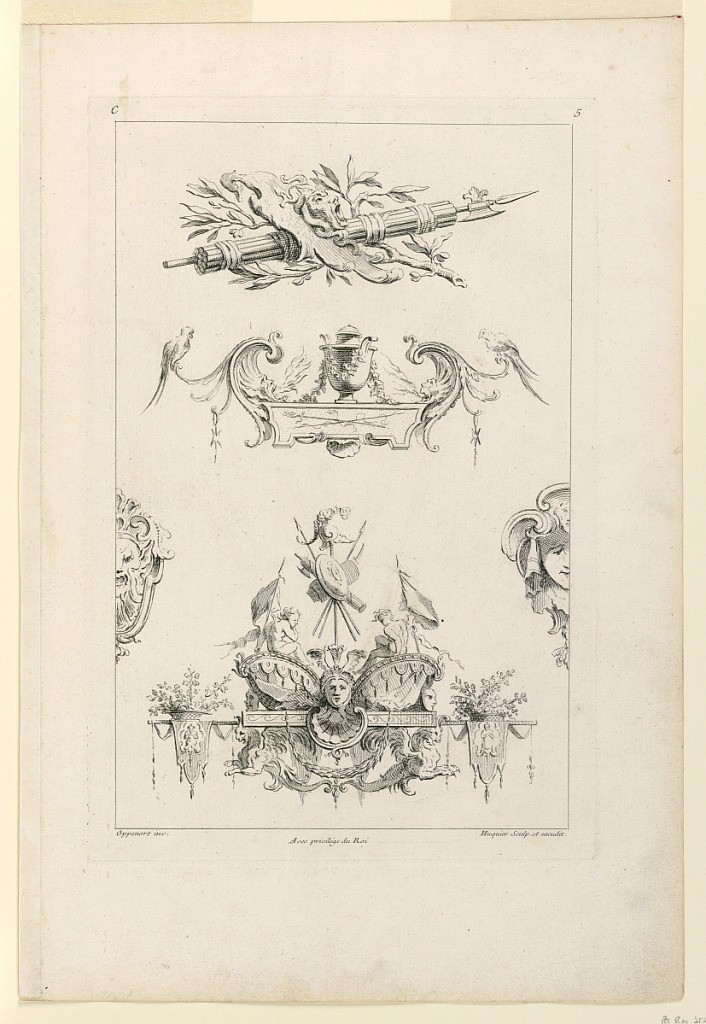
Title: Page Five from "Toisieme Livre Contenant Des Frises ou Paneaux en Longueur Inventés Par G. M. Oppenort Architecte du Roi et Gravés par Huquier"
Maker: Gilles-Marie Oppenord, French, 1672–1742
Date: after 1751
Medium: Etching on paper
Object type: Print
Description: Three ornamental compositions in sequence. First: a masque on a shield and bows; second: a vase on a pedestal; third: a female head attached to a console, surmounted by seated putti, flanked by flower baskets and masques. Inscribed, upper left: "C"; upper right: "5"; lower left: "Oppenort inv."; center: "Avec privilege du Roi"; lower right: "Huquier sculp. et excudit".